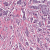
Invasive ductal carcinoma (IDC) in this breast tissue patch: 1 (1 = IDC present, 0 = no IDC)